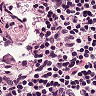
Metastatic tissue present: no